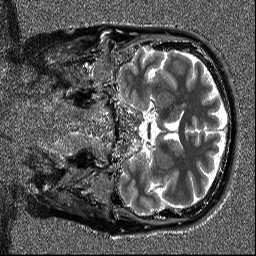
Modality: T1map
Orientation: coronal
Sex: female